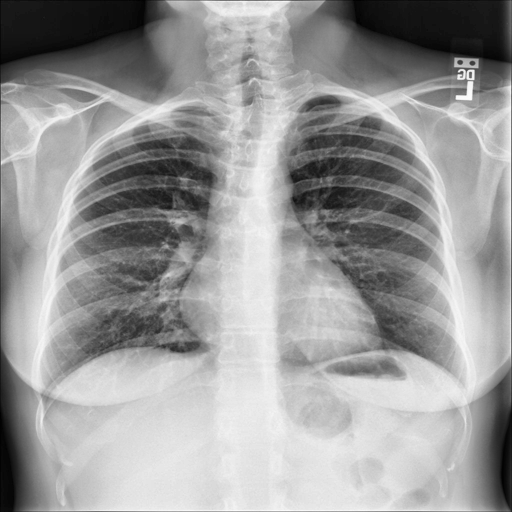
Finding: NORMAL